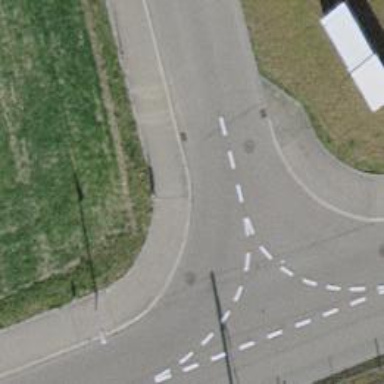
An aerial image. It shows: Unmarked crossing on the road.